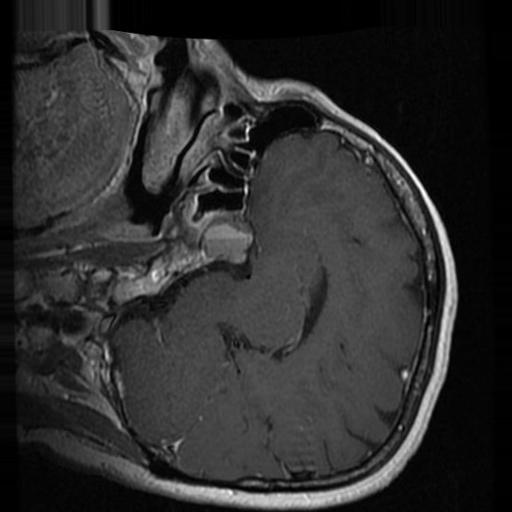
Label: brain_tumor